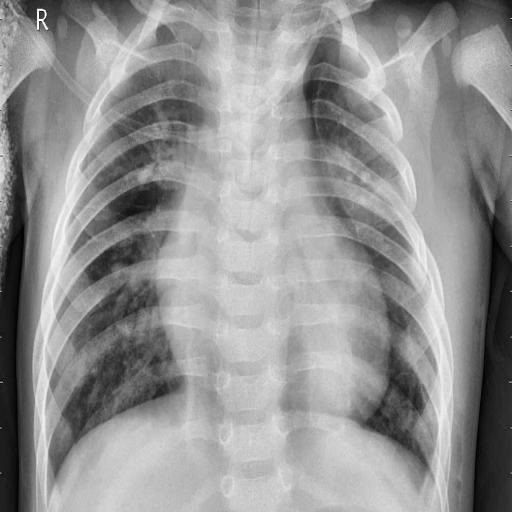
Finding: PNEUMONIA